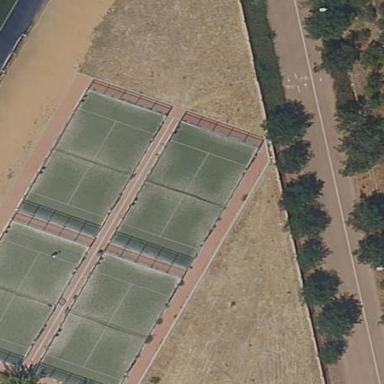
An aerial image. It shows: Artificial turf pitch for leisure activities.